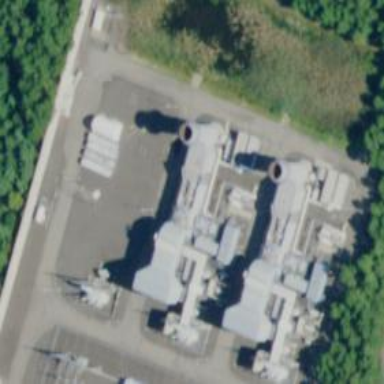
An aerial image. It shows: Gas turbine generator.